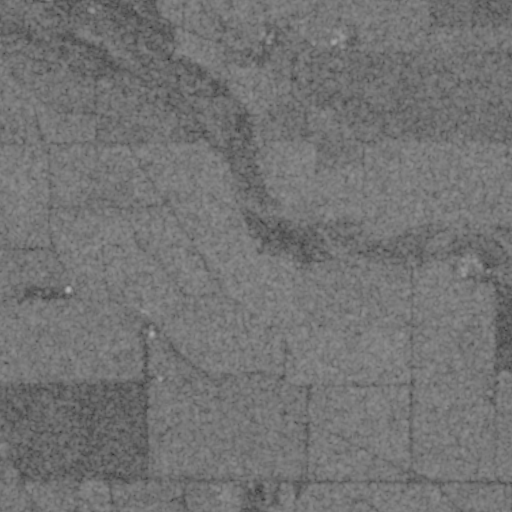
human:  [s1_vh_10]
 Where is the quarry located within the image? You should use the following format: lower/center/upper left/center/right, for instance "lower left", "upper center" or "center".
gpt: The quarry is located in the upper left of the image.
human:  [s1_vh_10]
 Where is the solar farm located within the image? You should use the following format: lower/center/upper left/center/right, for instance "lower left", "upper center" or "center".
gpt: The solar farm is located in the center right of the image.
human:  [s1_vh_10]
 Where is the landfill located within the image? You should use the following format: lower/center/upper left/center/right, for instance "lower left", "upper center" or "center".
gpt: There is no landfill in the image.

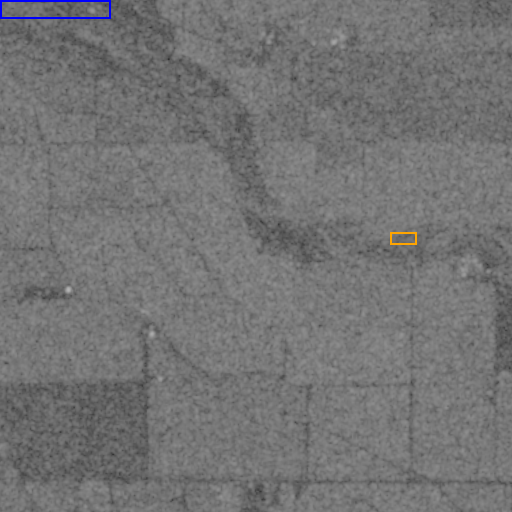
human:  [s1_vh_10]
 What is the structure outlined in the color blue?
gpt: The structure outlined in blue is a quarry.
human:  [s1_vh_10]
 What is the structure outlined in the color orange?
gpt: The structure outlined in orange is a solar farm.
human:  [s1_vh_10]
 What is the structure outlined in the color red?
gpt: There is no red outline.